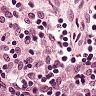
Metastatic tissue present: no